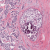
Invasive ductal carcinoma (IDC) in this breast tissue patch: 1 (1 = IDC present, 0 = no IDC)